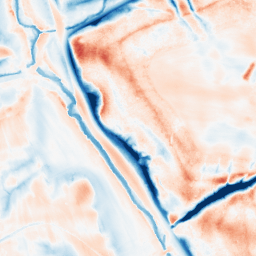
Category: trend_removal
Decomposition family: local_polynomial
Decomposition parameters: window_size: 31
degree: 1
Upsampling method: bspline
Upsampling parameters: scale: 8
Upsampling scale: 8